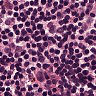
Metastatic tissue present: no